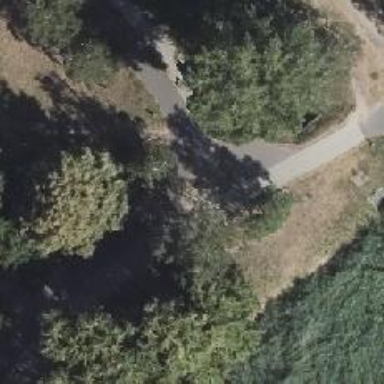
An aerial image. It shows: Asphalt path designated for cycling.